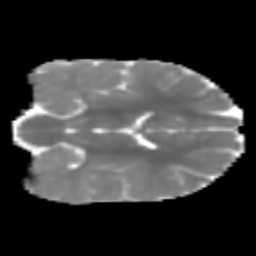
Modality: MD
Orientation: coronal
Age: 6
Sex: male
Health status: healthy